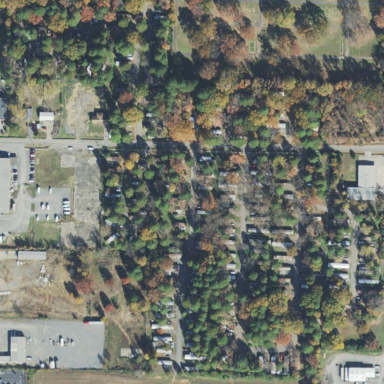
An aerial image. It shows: Residential area designated as trailer park.